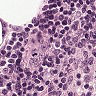
Metastatic tissue present: no